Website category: university
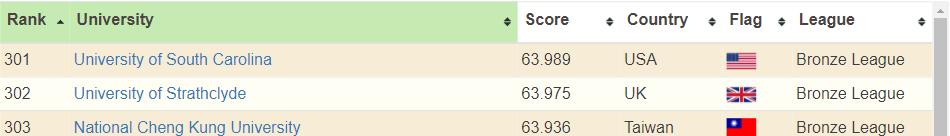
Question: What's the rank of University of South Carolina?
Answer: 301

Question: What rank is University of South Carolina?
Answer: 301

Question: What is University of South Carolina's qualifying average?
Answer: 301

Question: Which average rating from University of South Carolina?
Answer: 301

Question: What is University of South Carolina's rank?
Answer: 301

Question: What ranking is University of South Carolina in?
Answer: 301

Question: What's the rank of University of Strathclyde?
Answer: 302

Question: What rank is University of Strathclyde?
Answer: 302

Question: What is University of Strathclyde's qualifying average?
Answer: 302

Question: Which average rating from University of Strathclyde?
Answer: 302

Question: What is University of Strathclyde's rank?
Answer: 302

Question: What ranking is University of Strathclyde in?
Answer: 302

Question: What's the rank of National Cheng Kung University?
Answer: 303

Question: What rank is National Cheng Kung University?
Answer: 303

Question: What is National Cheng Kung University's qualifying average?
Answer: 303

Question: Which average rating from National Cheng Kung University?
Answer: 303

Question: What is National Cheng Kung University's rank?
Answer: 303

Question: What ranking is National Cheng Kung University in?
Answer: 303

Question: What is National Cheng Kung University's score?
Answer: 63.936

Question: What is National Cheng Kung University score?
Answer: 63.936

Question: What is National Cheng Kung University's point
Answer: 63.936

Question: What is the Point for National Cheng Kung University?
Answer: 63.936

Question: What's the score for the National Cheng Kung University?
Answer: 63.936

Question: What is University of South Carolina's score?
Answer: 63.989

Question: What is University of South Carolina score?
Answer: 63.989

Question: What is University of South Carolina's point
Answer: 63.989

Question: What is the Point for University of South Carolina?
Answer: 63.989

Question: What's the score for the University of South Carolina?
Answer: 63.989

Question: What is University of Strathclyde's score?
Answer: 63.975

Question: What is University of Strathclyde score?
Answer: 63.975

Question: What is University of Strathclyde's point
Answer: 63.975

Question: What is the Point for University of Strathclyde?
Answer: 63.975

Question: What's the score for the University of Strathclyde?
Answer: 63.975

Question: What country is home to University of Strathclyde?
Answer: UK

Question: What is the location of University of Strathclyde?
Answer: UK

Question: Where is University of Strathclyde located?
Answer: UK

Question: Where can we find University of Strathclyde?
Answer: UK

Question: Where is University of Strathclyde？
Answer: UK

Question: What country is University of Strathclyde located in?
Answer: UK

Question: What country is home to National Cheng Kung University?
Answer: Taiwan

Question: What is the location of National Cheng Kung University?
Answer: Taiwan

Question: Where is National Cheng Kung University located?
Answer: Taiwan

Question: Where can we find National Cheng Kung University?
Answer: Taiwan

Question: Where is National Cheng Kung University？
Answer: Taiwan

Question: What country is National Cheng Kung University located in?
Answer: Taiwan

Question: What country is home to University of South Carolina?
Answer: USA

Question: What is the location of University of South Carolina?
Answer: USA

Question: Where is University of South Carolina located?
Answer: USA

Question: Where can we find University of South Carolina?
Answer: USA

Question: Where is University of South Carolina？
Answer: USA

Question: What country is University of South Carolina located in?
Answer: USA

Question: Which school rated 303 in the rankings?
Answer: National Cheng Kung University

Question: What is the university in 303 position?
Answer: National Cheng Kung University

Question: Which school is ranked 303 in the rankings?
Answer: National Cheng Kung University

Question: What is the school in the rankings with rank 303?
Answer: National Cheng Kung University

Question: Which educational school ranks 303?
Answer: National Cheng Kung University

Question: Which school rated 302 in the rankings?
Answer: University of Strathclyde

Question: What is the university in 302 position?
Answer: University of Strathclyde

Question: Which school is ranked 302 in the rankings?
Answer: University of Strathclyde

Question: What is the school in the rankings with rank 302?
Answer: University of Strathclyde

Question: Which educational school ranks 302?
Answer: University of Strathclyde

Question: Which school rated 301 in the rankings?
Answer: University of South Carolina

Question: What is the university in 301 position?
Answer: University of South Carolina

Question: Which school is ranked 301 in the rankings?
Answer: University of South Carolina